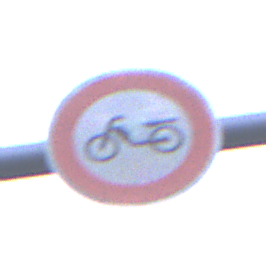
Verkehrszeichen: VerbotMofas
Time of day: SunriseSunset
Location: Outdoor (Urban)
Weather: PartlyCloudy
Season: NotSpecified
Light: Natural